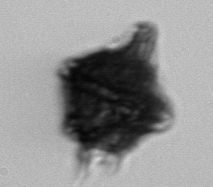
Label: Gonyaulax